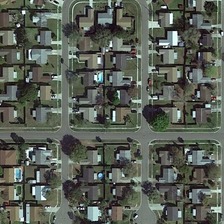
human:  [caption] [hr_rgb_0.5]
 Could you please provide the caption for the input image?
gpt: many buildings and green trees are in a dense residential area .

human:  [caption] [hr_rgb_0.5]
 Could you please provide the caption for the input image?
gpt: many buildings and green trees are in a dense residential area .

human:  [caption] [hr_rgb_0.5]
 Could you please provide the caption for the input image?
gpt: many buildings and green trees are in a dense residential area .

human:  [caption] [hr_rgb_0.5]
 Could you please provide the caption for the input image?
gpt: many buildings and green trees are in a dense residential area .

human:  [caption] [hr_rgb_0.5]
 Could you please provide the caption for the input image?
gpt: many buildings and green trees are in a dense residential area .